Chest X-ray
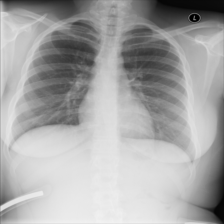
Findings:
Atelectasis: negative
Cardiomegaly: negative
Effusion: negative
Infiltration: negative
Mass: negative
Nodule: negative
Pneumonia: negative
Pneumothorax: negative
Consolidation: negative
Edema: negative
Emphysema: negative
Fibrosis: negative
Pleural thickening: negative
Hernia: negative